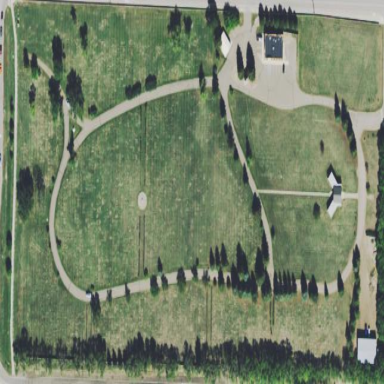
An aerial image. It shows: Cemetery.